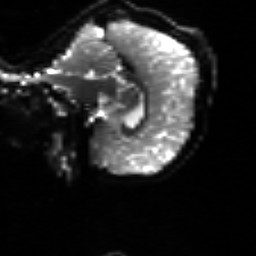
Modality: sbref
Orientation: sagittal
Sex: female
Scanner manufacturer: siemens
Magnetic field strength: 3 T
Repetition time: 5 s
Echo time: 0.071 s